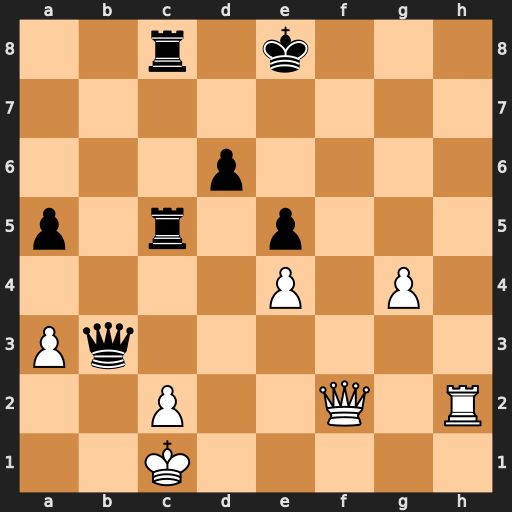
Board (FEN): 2r1k3/8/3p4/p1r1p3/4P1P1/Pq6/2P2Q1R/2K5
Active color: w
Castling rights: -
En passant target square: -
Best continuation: Rh8+ Kd7 Qf5+ Qe6 Rh7+